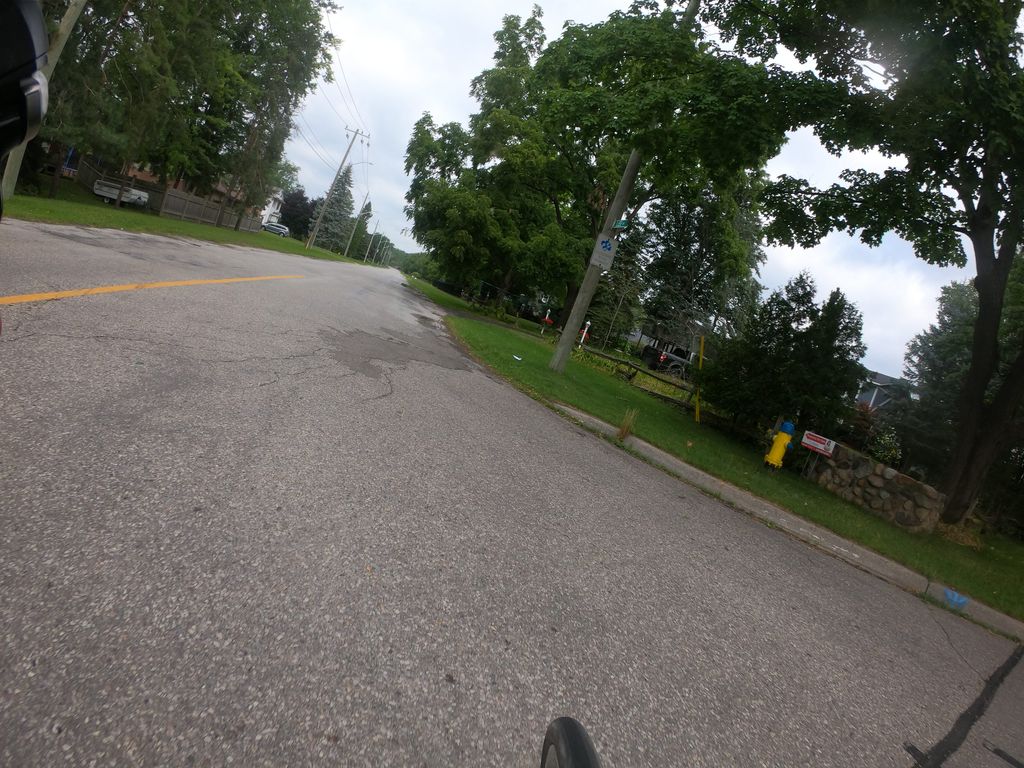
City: kitchener-waterloo